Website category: phone
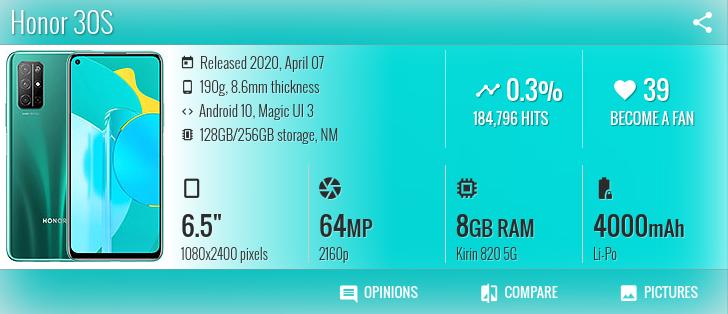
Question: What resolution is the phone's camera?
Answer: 2160p

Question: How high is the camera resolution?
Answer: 2160p

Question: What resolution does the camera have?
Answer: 2160p

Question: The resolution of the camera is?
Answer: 2160p

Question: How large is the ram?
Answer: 8 GB RAM

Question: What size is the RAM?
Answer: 8 GB RAM

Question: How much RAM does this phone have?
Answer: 8 GB RAM

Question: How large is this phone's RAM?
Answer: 8 GB RAM

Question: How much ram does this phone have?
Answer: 8 GB RAM

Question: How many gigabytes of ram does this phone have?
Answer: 8 GB RAM

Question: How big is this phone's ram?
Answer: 8 GB RAM

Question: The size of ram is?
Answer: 8 GB RAM

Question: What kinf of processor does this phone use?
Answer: Kirin 820 5G

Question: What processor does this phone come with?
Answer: Kirin 820 5G

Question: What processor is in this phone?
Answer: Kirin 820 5G

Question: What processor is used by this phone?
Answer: Kirin 820 5G

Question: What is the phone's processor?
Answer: Kirin 820 5G

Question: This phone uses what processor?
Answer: Kirin 820 5G

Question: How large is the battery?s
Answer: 4000 mAh

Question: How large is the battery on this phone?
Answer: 4000 mAh

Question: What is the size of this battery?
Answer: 4000 mAh

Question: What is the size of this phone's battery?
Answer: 4000 mAh

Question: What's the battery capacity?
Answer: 4000 mAh

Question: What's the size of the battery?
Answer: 4000 mAh

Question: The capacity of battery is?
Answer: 4000 mAh